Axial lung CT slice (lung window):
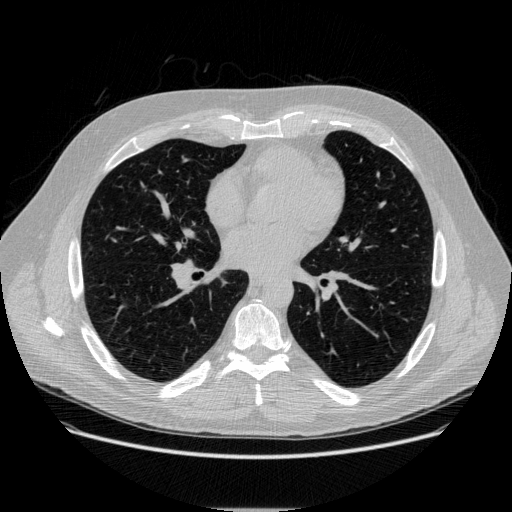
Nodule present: no